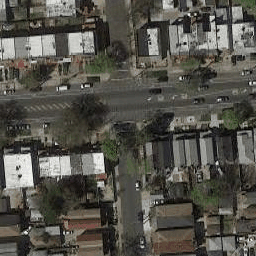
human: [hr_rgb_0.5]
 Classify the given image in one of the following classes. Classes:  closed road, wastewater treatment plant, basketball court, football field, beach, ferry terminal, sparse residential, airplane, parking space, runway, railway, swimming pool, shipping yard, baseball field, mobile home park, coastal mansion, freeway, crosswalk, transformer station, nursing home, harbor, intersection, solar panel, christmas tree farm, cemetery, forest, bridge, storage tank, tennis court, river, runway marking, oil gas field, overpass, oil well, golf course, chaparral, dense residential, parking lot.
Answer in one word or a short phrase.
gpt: intersection